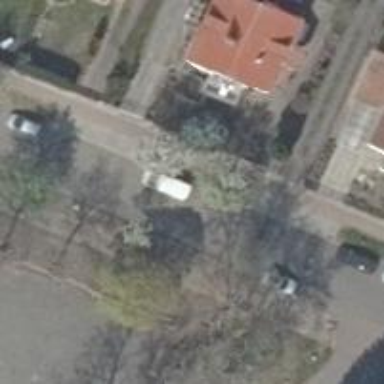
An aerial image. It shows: Deciduous tree with broadleaved leaves.